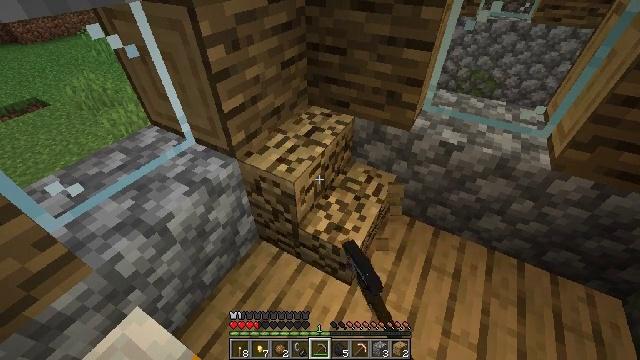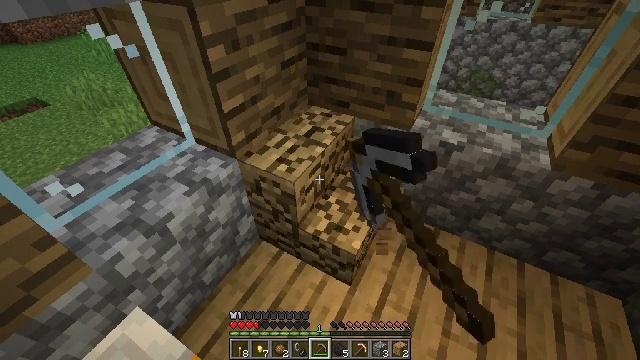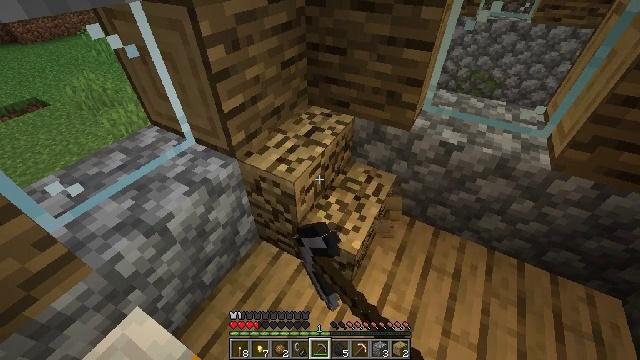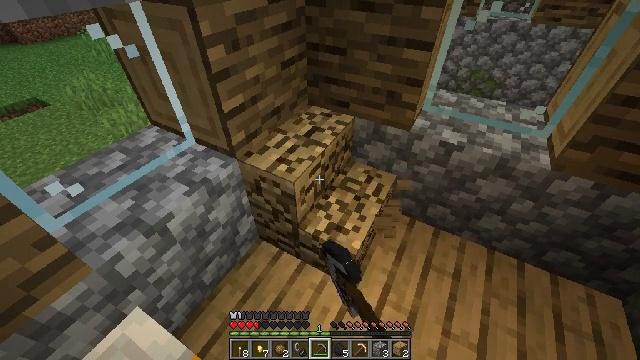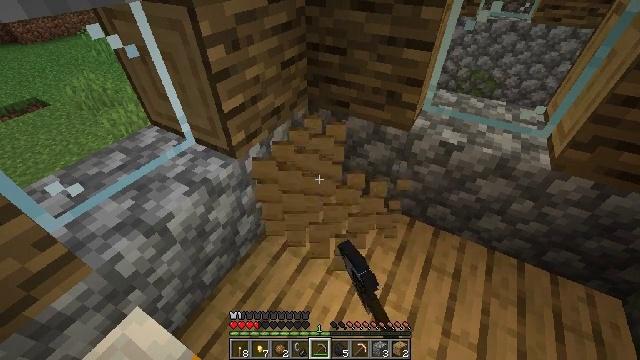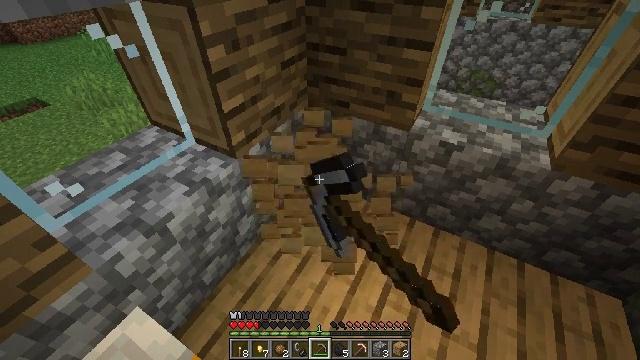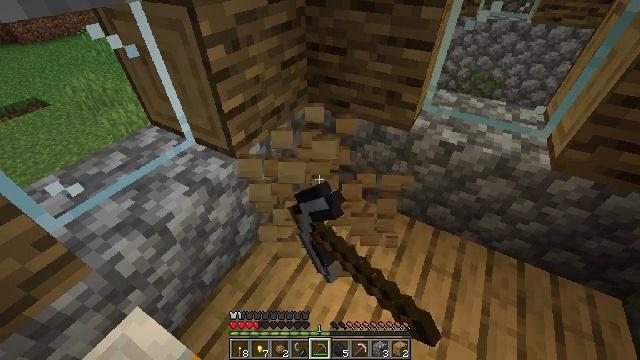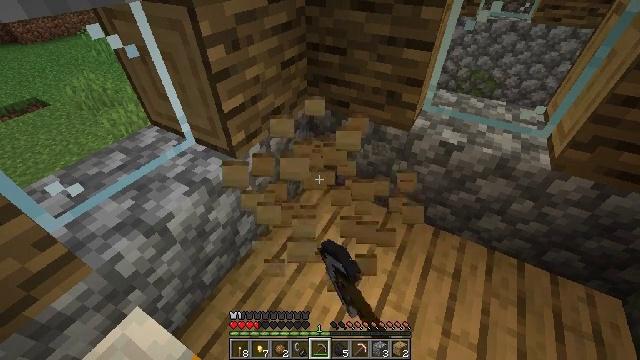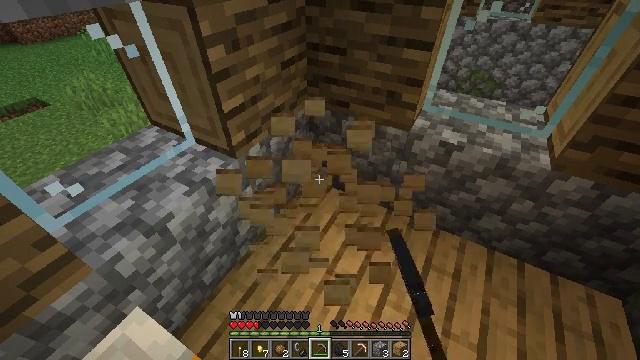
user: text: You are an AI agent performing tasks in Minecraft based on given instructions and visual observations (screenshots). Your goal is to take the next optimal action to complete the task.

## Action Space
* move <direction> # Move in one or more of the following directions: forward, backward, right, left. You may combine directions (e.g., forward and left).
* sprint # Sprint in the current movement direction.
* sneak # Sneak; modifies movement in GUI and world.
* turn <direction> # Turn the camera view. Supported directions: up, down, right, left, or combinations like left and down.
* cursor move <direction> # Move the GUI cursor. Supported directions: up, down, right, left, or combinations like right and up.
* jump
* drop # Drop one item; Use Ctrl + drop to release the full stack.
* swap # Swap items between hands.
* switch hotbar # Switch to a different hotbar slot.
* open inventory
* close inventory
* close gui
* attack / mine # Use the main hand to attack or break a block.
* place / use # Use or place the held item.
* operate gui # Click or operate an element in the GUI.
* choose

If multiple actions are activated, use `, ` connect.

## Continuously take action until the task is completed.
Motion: motion action
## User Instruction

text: Attack the oak stairs to recycle them.
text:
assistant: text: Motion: attack / mine
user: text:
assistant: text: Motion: attack / mine
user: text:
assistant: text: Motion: attack / mine
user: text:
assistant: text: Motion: attack / mine
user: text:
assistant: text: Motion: attack / mine
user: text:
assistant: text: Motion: attack / mine
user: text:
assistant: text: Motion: attack / mine
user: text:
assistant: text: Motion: attack / mine
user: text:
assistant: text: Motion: attack / mine